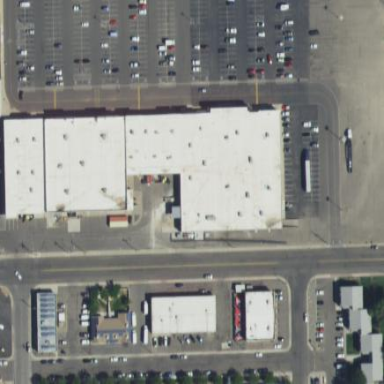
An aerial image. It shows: Retail building.